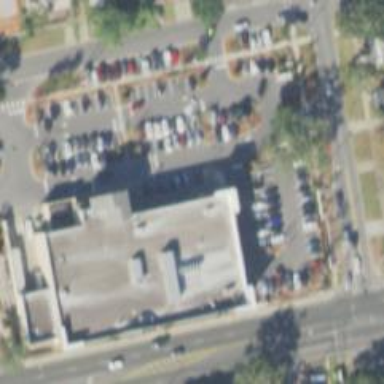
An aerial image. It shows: Parking space is available.